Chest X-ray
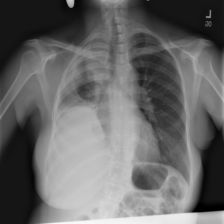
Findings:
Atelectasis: positive
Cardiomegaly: negative
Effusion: negative
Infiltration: negative
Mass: negative
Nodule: negative
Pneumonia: negative
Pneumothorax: negative
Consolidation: negative
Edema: negative
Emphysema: negative
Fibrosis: negative
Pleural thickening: negative
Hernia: negative